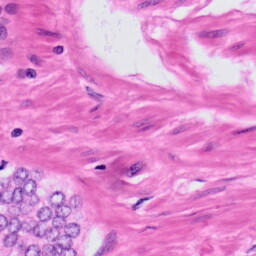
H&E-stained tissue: Prostate